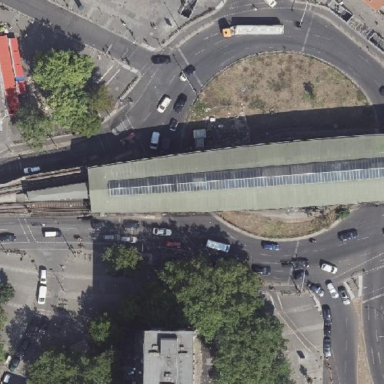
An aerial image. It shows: Platform located in tunnel for public transport near the railway platform.